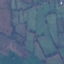
Land use / land cover class: Pasture